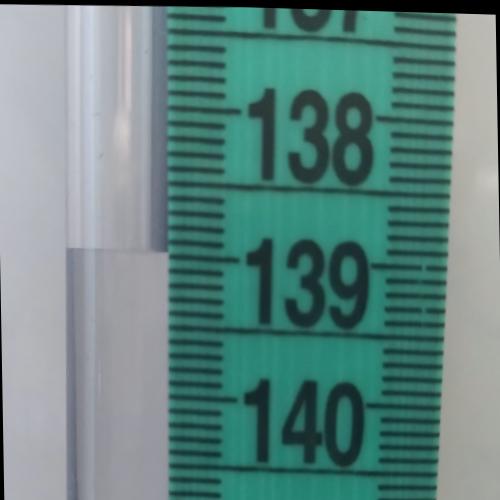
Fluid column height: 139.0 cm